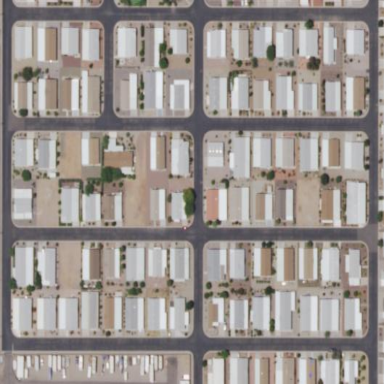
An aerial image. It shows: Residential area known as trailer park.